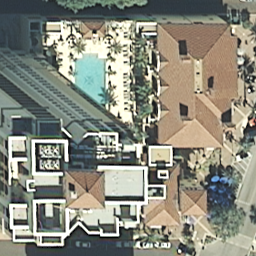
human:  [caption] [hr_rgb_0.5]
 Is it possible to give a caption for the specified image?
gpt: Buildings with a swimming pool .

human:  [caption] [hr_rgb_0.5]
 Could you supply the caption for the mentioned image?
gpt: The buildings with orange roofs beside a swimming pool .

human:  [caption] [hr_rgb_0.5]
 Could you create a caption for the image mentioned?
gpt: There are some buildings with a swimming pool .

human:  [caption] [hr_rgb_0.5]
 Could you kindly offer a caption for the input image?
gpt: Some buildings with a blue swimming pool .

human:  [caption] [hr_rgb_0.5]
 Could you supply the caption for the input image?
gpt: There are some buildings with a swimming pool .